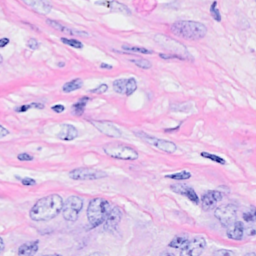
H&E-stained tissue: Breast